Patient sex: F
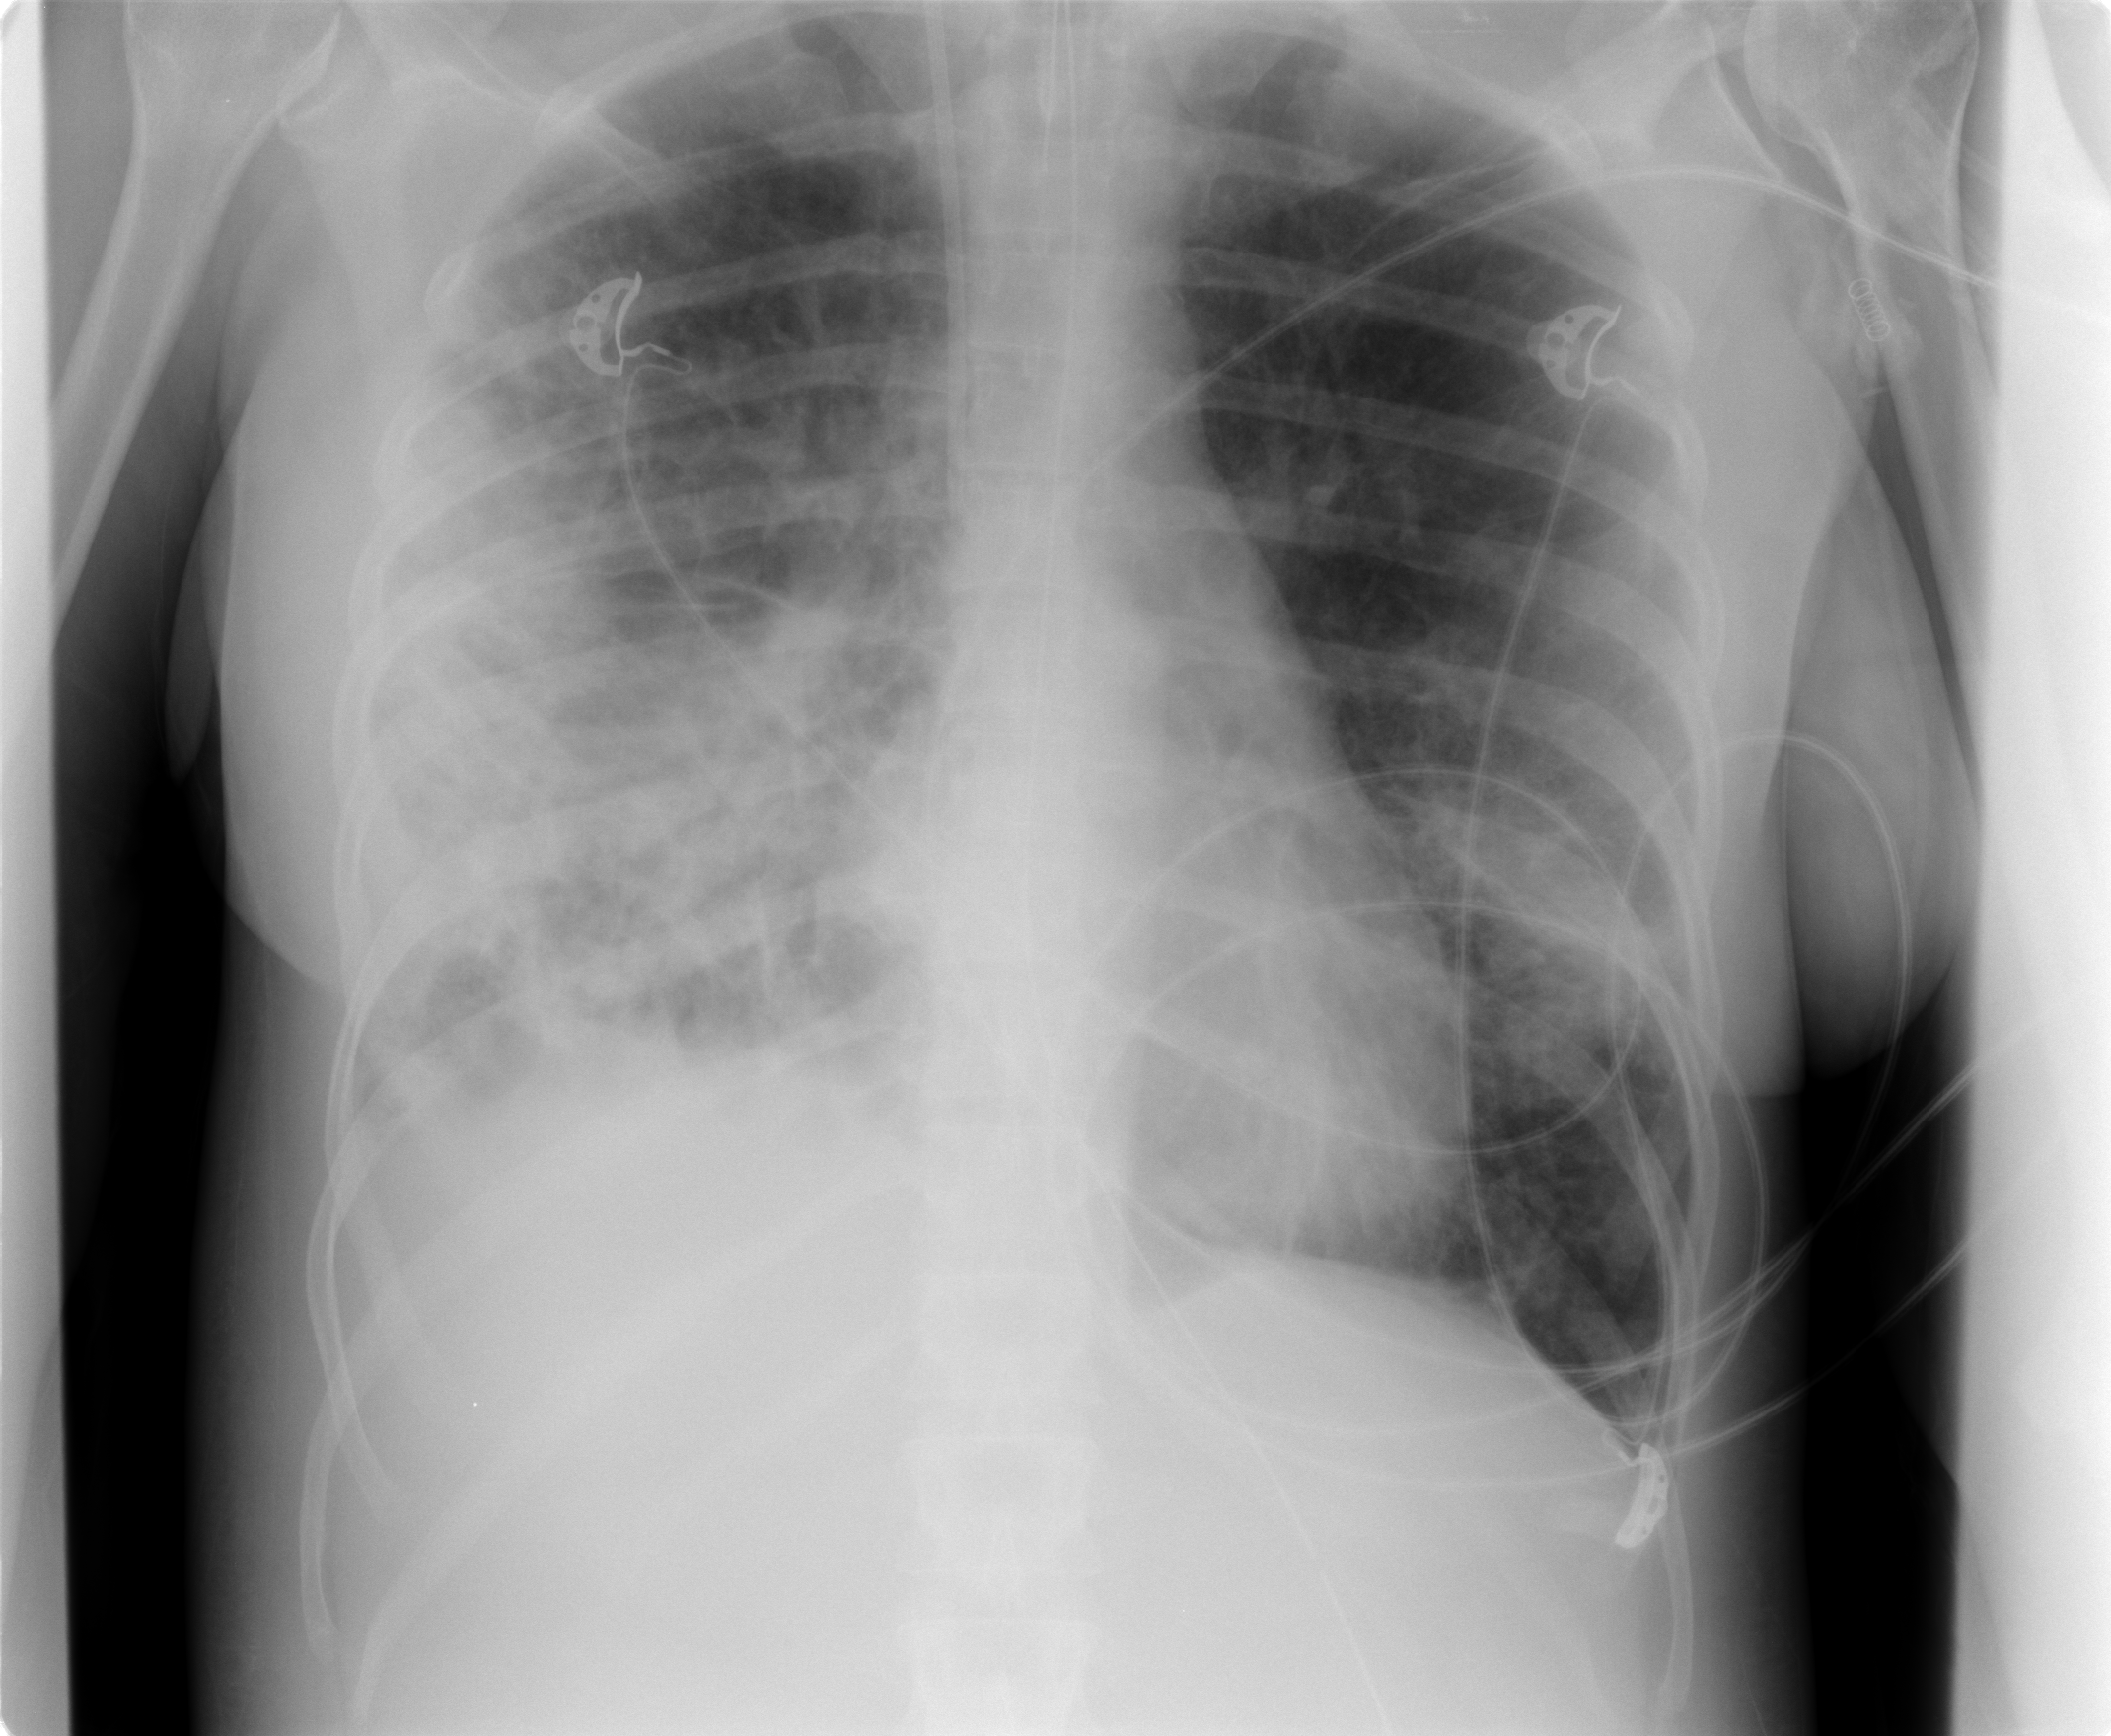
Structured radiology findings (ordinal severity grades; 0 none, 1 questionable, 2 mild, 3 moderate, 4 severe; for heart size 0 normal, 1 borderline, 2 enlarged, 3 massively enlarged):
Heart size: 0
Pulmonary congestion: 0
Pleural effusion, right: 3
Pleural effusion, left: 0
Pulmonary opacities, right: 4
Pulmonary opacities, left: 3
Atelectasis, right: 3
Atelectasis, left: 2